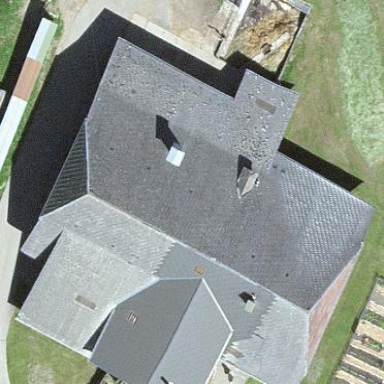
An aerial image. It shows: Farm building.